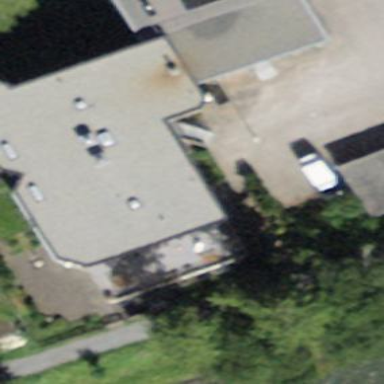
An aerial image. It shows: Flat-roofed building.